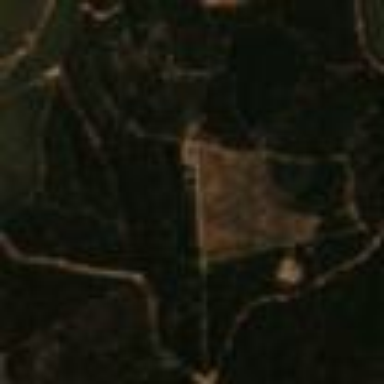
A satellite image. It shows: Plantation of evergreen needle-leaved forest.